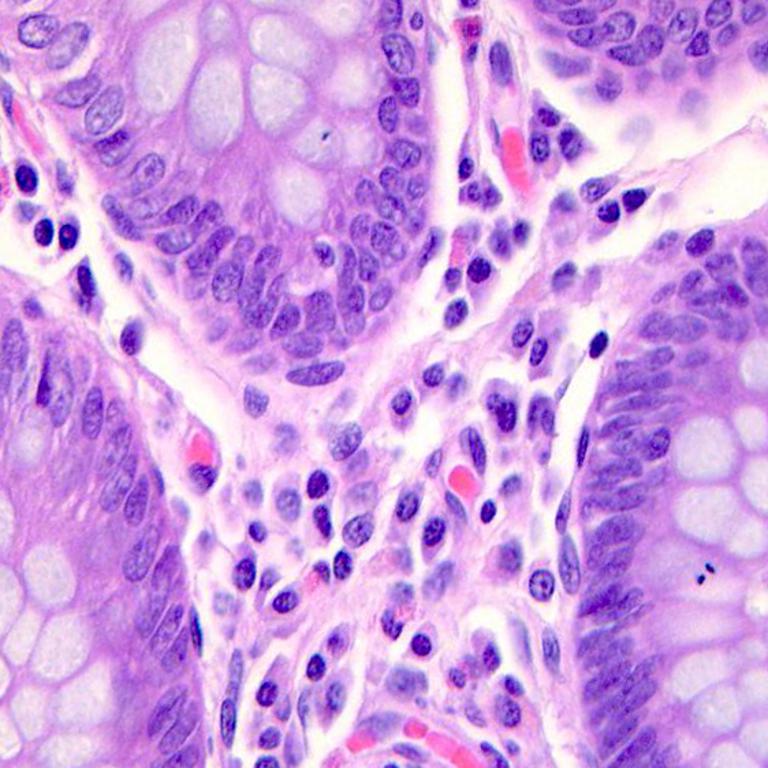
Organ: colon
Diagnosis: benign